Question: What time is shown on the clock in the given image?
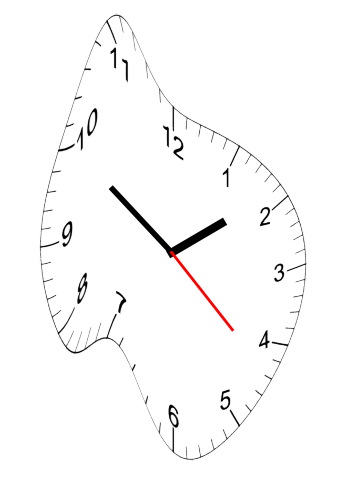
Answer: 01:50:22